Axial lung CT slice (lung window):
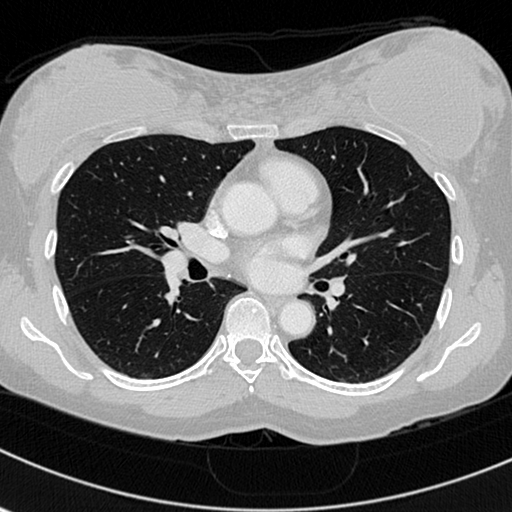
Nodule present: no